Question: I would like to make an overlapping QQ-plot from the GWAS results similar to the attached figure. I have run two GWAS analyses and want to generate a figure where the QQ-plot from both GWAS are overlaid on one another. I am using the R-package "qqman" for that.
Can someone please tell me how to do that in R?
Thank you.
Sample figure

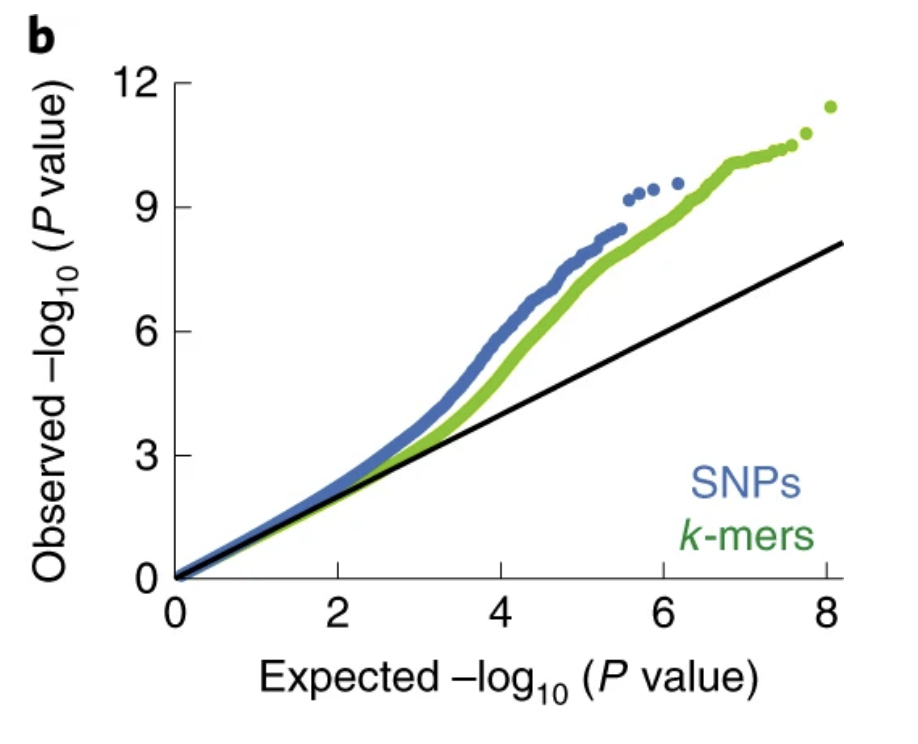
Answer: You can use the R package 'CMplot' for producing overlapping QQ plots in R.
'''
library(CMplot)
data(pig60K)
pig60K$trait1[sample(1:nrow(pig60K), round(nrow(pig60K)*0.80))] <- NA
pig60K$trait2[sample(1:nrow(pig60K), round(nrow(pig60K)*0.25))] <- NA
CMplot(pig60K,plot.type="q",col=c("dodgerblue1", "olivedrab3", "darkgoldenrod1"),threshold=1e-6,
ylab.pos=2,signal.pch=c(19,6,4),signal.cex=1.2,signal.col="red",conf.int=TRUE,box=FALSE,multracks=
TRUE,cex.axis=2,file="jpg",memo="",dpi=300,file.output=TRUE,verbose=TRUE,ylim=c(0,8),width=5,height=5)
'''
<URL>